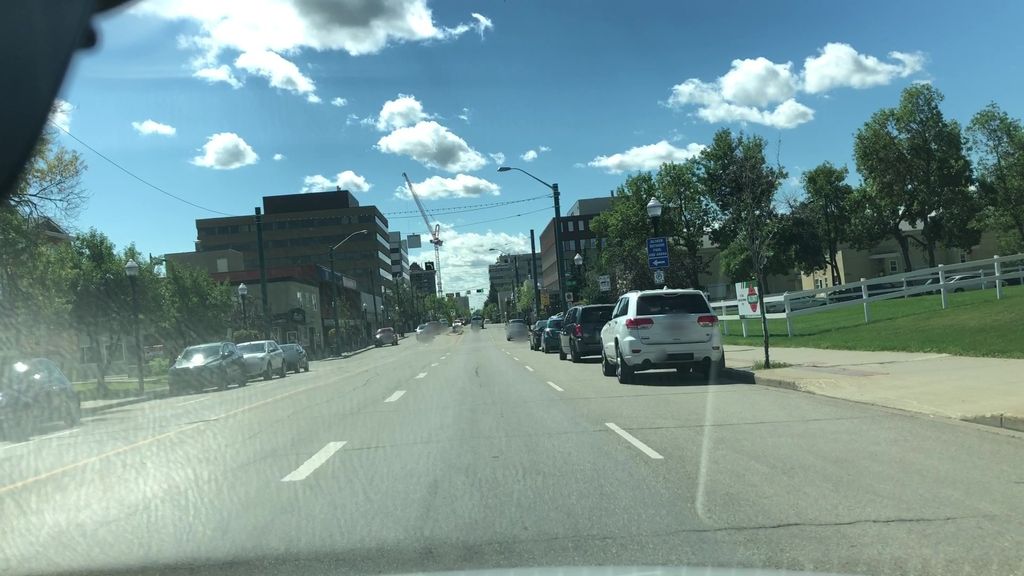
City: edmonton